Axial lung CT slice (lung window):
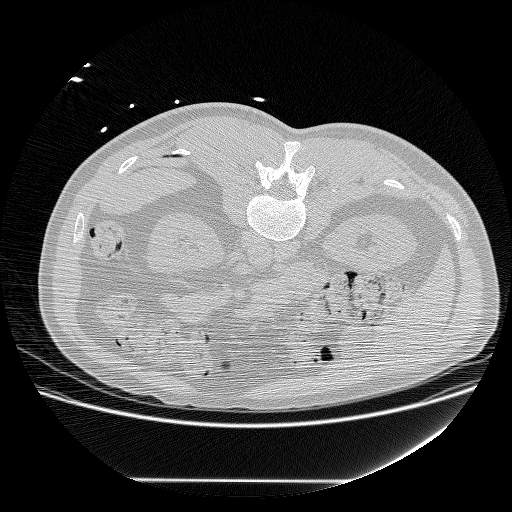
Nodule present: no